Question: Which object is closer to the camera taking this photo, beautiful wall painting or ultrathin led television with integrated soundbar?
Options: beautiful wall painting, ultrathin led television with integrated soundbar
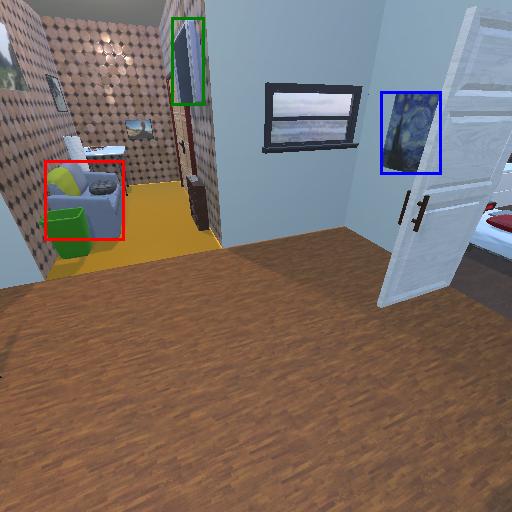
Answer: beautiful wall painting